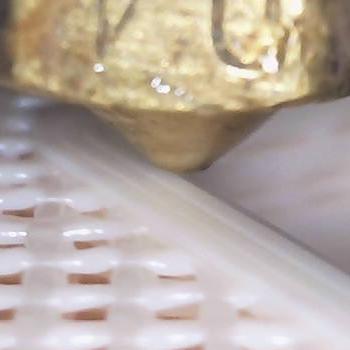
Flow rate: 100%